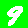
Digit: 9